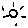
Label: sun